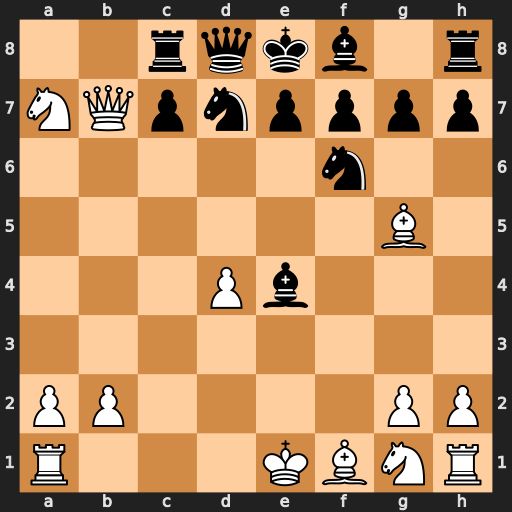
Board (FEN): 2rqkb1r/NQpnpppp/5n2/6B1/3Pb3/8/PP4PP/R3KBNR
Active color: w
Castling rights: KQk
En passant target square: -
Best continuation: Qxc8 Qxc8 Nxc8